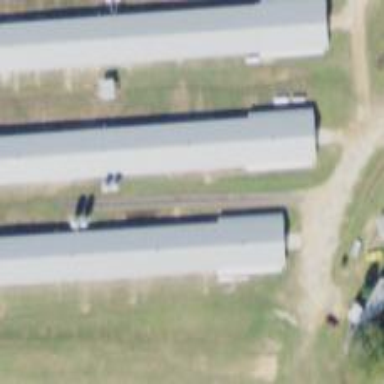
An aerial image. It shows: Poultry farmyard is depicted in the image.